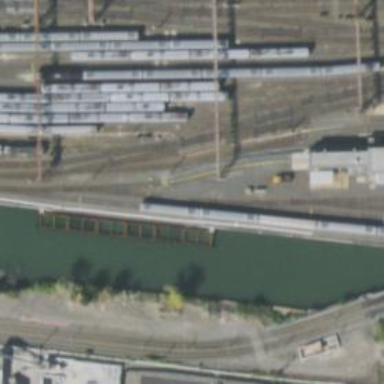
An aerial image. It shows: Railway yard in service.